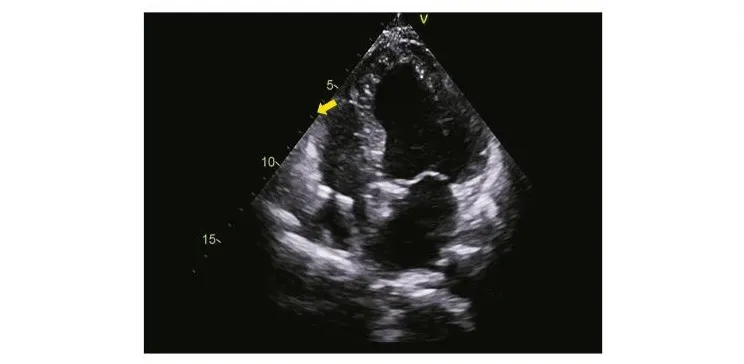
- Ecocardiograma mostrando ponta de eletrodo septal (seta).
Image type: radiology (ultrasound)